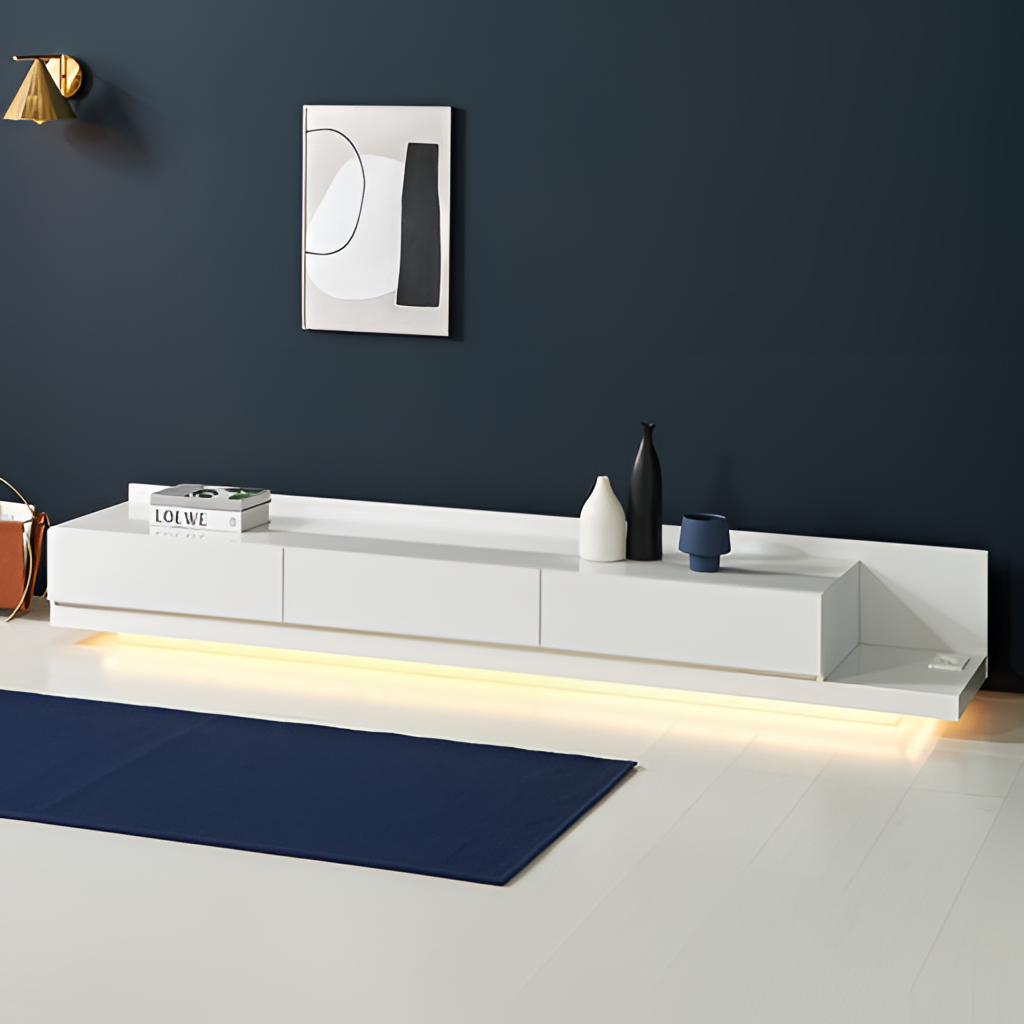
living room, lacquered console, contemporary, wood flooring, with plank pattern, blue paint wallpaper, with solid pattern